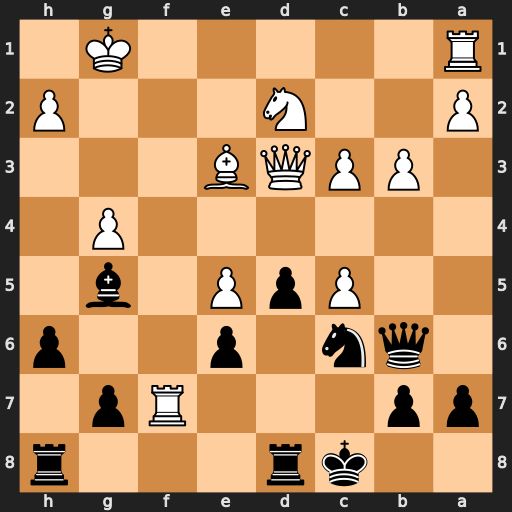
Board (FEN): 2kr3r/pp3Rp1/1qn1p2p/2PpP1b1/6P1/1PPQB3/P2N3P/R5K1
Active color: b
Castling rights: -
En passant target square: -
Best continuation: Qa6 Qxa6 Bxe3+ Kg2 bxa6